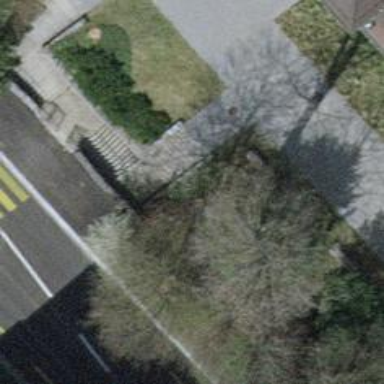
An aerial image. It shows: Set of steps on the road.